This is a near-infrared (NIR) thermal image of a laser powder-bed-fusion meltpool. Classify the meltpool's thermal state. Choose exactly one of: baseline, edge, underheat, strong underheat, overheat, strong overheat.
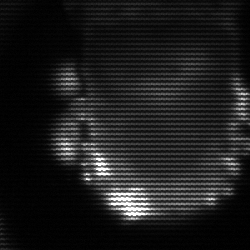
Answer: baseline